Aerial crown-view tile of a tropical tree (Barro Colorado Island, Panama), acquired 20241014:
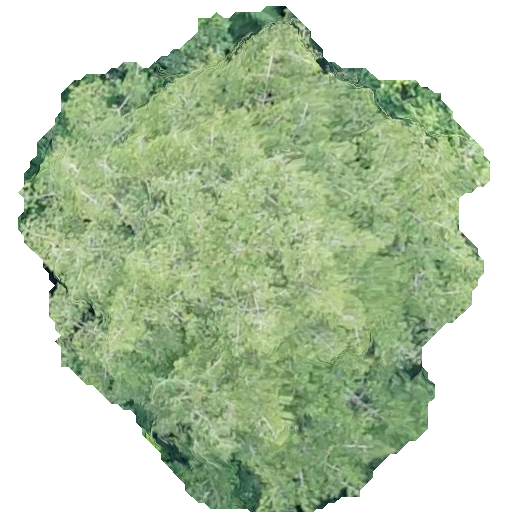
Species: Virola surinamensis
GBIF accepted scientific name: Virola surinamensis
Crown area: 256.49 m²